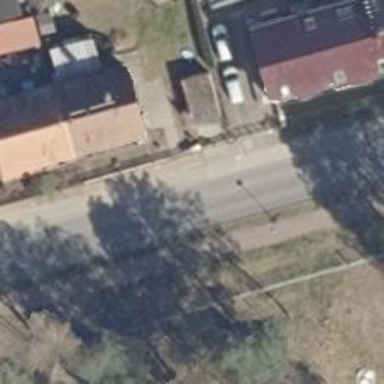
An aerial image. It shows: Semidetached house.